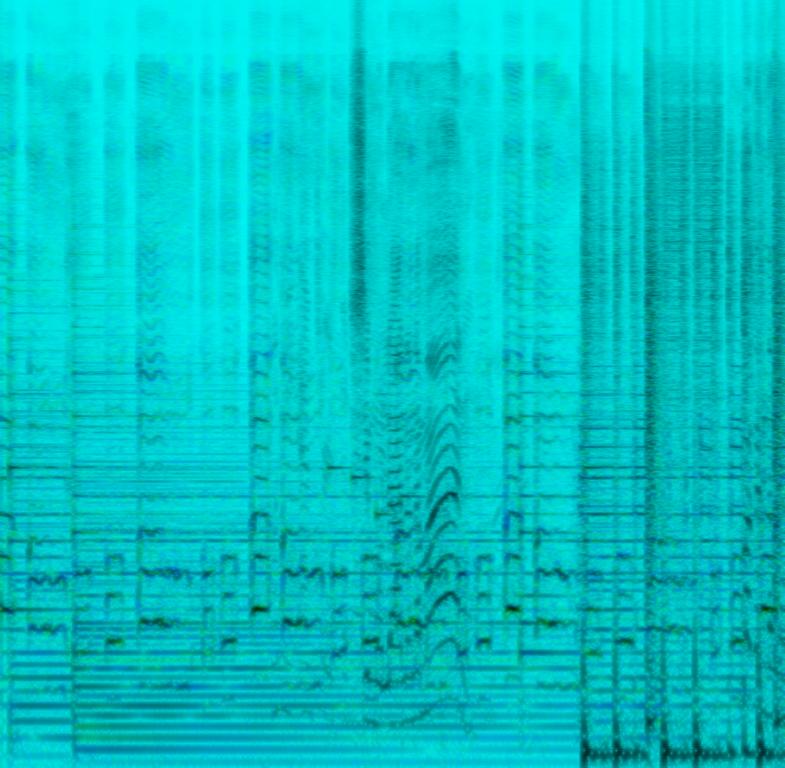
A male singer sings this cool melody with backup singers in vocal harmony. The tempo is medium with a groovy drumming rhythm, guitar accompaniment, piano accompaniment, percussive bass line and ambient crowd noises. The song is a modern Asian pop song.